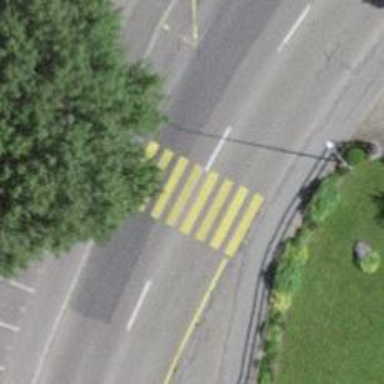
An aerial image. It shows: Uncontrolled zebra crossing on the road.